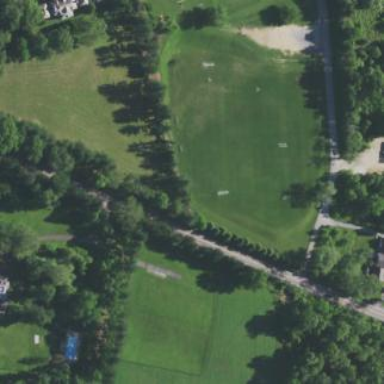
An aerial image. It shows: Recreation ground.